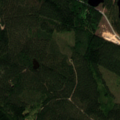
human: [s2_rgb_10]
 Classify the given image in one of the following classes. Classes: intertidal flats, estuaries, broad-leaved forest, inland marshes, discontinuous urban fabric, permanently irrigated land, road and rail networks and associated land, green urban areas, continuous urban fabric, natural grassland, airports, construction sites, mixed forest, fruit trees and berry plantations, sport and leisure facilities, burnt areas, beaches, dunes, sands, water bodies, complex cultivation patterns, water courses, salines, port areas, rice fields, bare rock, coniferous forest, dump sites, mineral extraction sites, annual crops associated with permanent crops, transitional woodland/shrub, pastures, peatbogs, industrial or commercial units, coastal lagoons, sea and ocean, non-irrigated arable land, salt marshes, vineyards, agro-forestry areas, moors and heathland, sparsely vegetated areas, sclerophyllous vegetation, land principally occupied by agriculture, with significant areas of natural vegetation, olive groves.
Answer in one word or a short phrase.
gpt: coniferous forest, transitional woodland/shrub, water bodies